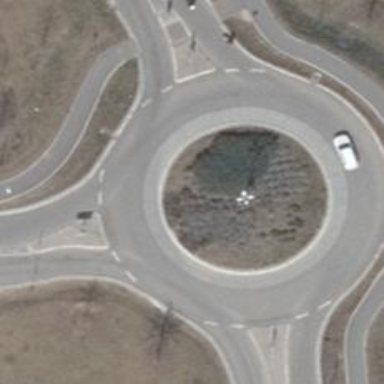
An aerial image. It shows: Asphalt road that is secondary route leading to roundabout.